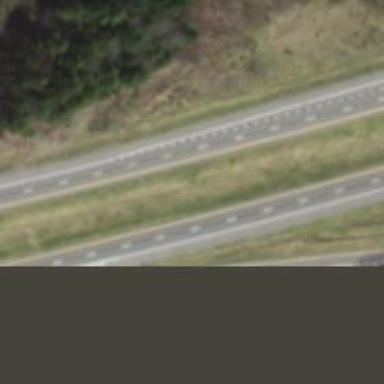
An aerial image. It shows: Asphalt motorway.